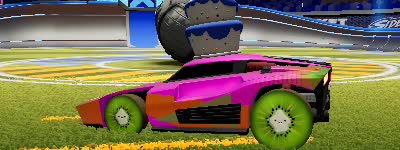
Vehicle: breakout